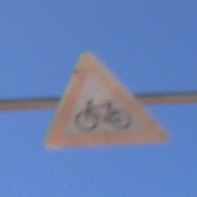
Verkehrszeichen: RadverkehrRechts
Umgebung: Outdoor, RoadRail
Tageszeit: MorningAfternoon
Wetter: Clear
Licht: Natural
Jahreszeit: NotSpecified
Kontrast: HighContrast